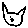
Label: cat